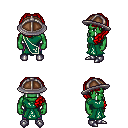
a pixel art fantasy rpg character, male body template, orc, green skin, sash dress, magenta pants, red princess hairstyle, chain helm, metal boots, four views (front, back, left, right), 2x2 character sprite sheet, small pixel art, hard edges, no anti-aliasing